Interaction volume radius: 10 \u00c5
Interaction volume height: 25 \u00c5
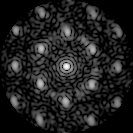
Disorder parameter: 0.4036